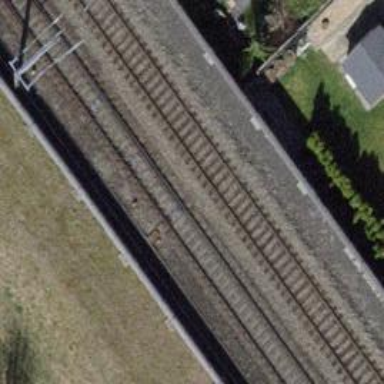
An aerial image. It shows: Railway switch.